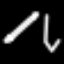
Label: pencil